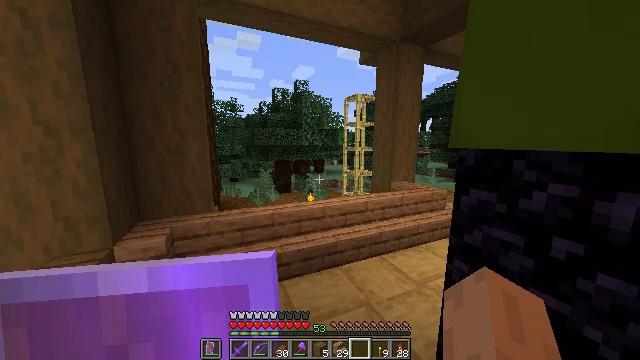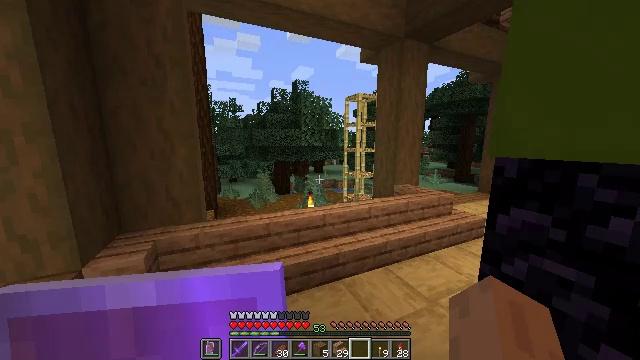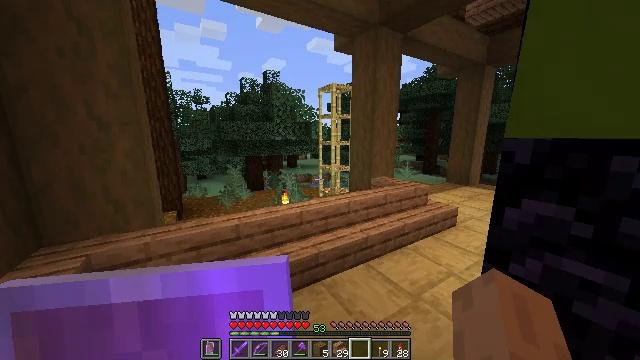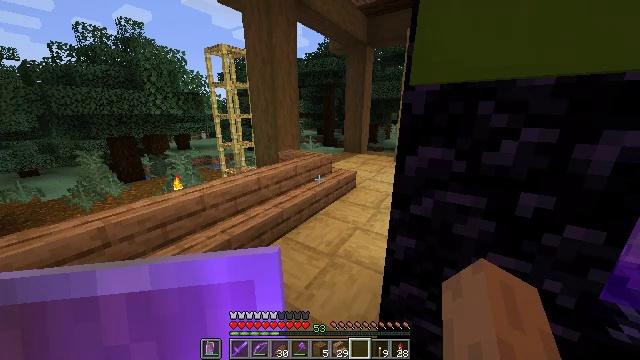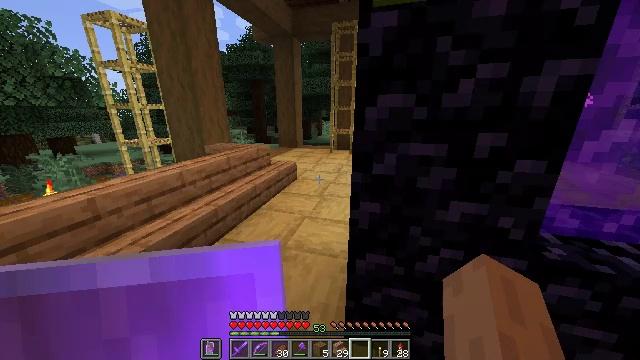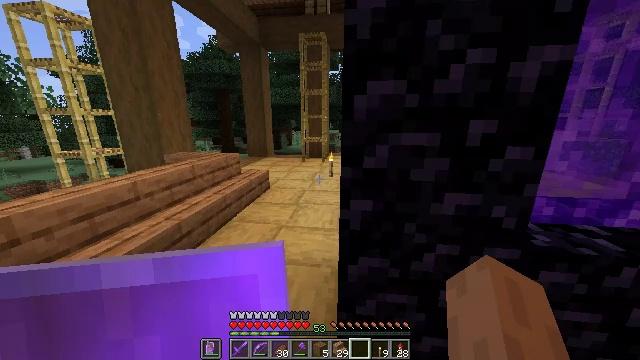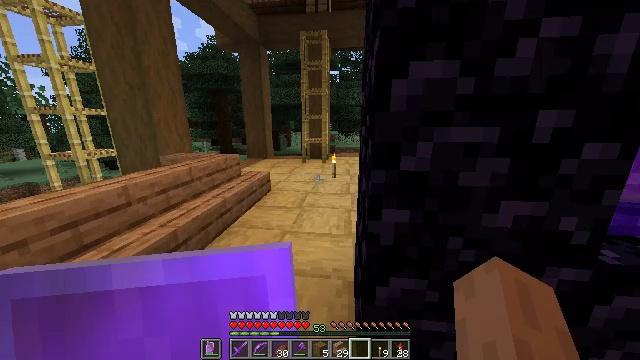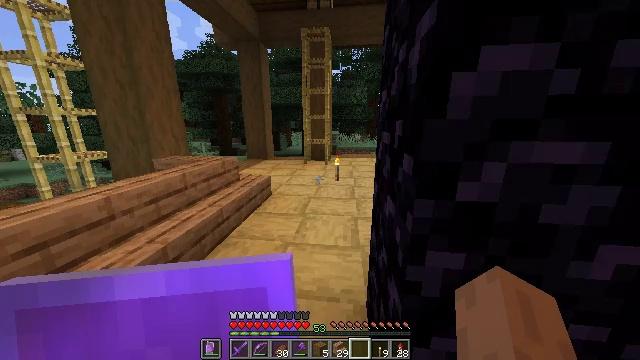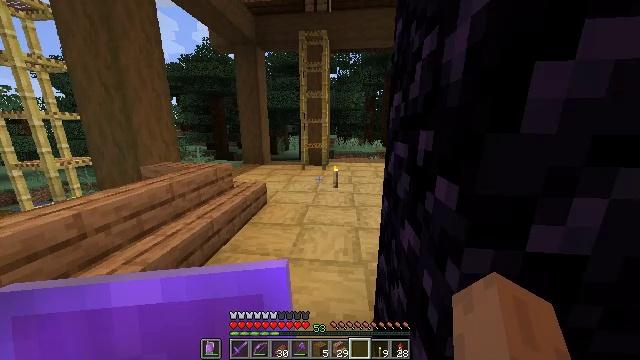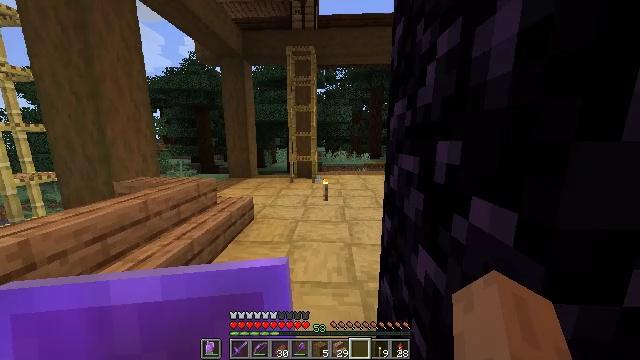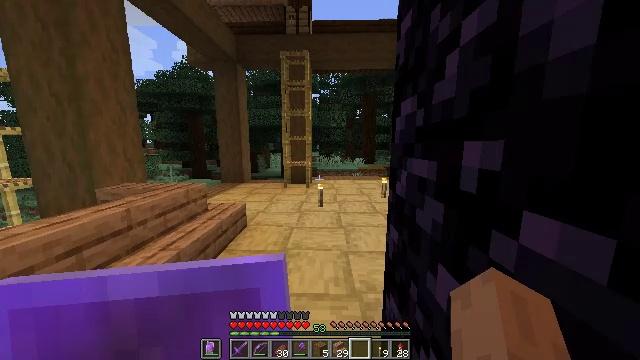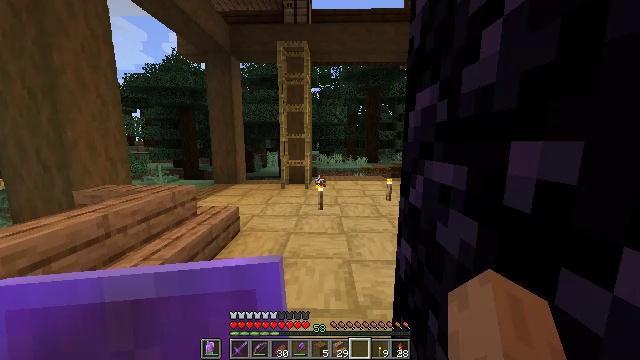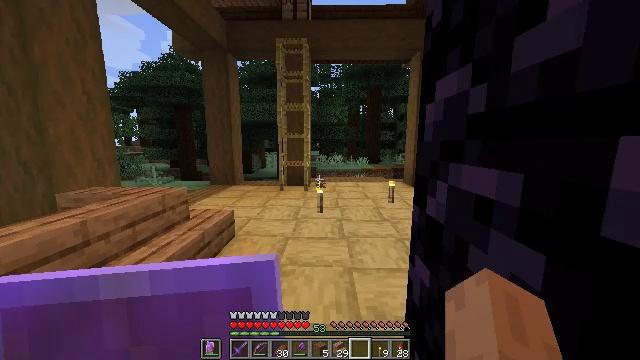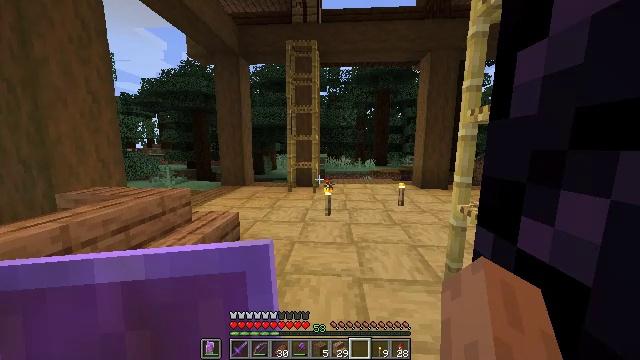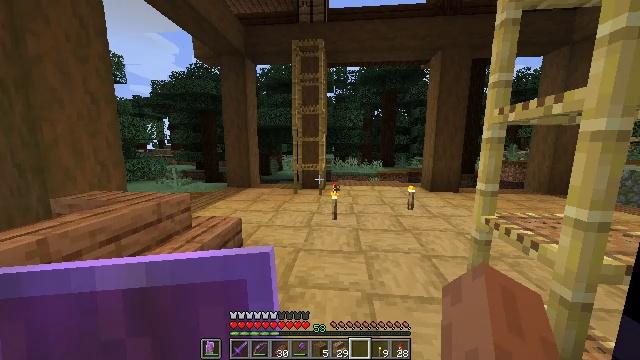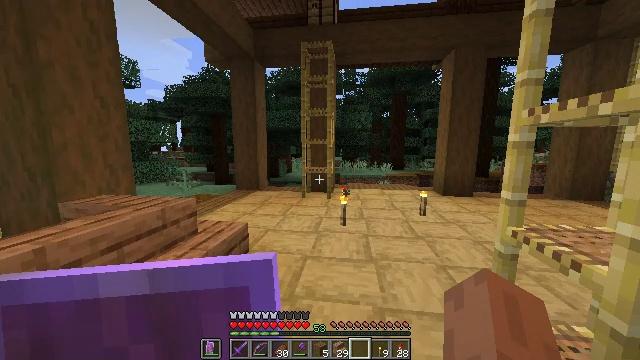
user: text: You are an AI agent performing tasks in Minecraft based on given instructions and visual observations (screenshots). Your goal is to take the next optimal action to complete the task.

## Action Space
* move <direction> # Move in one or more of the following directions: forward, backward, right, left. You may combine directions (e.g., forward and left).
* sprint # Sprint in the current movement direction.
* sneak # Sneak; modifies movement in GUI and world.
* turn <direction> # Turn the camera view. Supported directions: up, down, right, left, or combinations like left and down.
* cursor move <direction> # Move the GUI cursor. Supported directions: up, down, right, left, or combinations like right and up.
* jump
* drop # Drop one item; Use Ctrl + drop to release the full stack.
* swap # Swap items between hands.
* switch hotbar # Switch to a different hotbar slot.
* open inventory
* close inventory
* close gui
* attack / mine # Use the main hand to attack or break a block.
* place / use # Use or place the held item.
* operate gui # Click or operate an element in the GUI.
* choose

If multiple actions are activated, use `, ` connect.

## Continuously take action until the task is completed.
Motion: motion action
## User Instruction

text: Put back the crafting table.
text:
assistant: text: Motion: move forward, sprint
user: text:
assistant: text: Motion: move forward, sprint, turn right and down
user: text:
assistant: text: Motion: move forward, sprint, turn right and down
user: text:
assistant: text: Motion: move forward, sprint, turn right
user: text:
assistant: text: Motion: move forward, sprint, turn right and up
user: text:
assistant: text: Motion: move forward, sprint
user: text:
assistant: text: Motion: move forward, sprint
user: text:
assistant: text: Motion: move forward, sprint, turn up
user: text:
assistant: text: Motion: move forward, sprint, turn right and up
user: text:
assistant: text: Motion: move forward, sprint, turn right and up
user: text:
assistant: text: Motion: move forward, sprint
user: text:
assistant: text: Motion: move forward, sprint
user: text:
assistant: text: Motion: move forward, sprint, turn left
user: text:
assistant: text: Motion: move forward, sprint, turn left
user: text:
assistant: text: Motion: move forward, sprint, turn left
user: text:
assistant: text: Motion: move forward, sprint, turn left and up
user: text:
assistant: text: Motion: move forward, sprint, turn left and up
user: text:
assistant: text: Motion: move forward, sprint
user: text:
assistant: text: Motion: move forward, sprint
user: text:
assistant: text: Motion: move forward, sprint, turn right
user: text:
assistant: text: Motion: move forward, sprint, turn right and up
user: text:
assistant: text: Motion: move forward, sprint, turn right
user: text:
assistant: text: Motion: move forward, sprint
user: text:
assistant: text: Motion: move forward, sprint
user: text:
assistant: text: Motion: move forward, sprint
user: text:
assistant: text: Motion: move forward, sprint
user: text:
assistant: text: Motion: move forward, sprint
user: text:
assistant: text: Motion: move forward, sprint
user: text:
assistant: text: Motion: move forward, sprint
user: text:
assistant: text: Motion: move forward, sprint, turn right